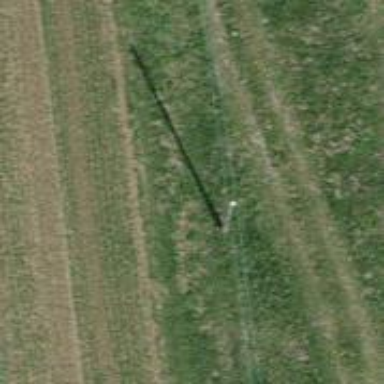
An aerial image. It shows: Power pole.